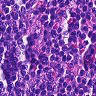
Metastatic tissue present: no